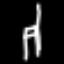
Label: chair